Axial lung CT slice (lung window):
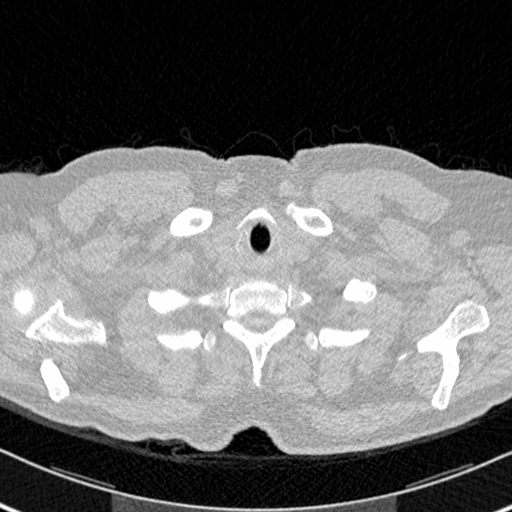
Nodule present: no